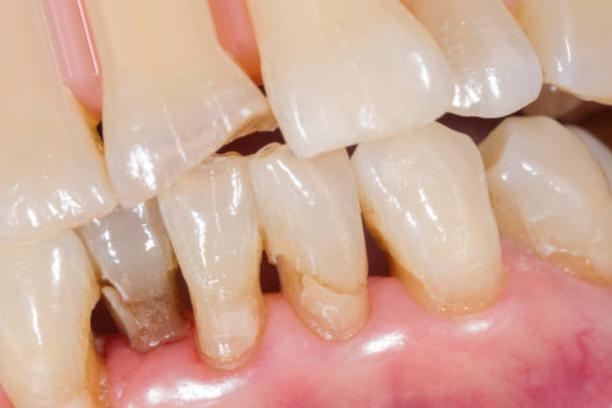
Condition: Caries